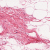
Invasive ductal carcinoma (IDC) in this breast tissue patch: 0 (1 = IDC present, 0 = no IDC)